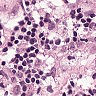
Metastatic tissue present: no